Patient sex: F
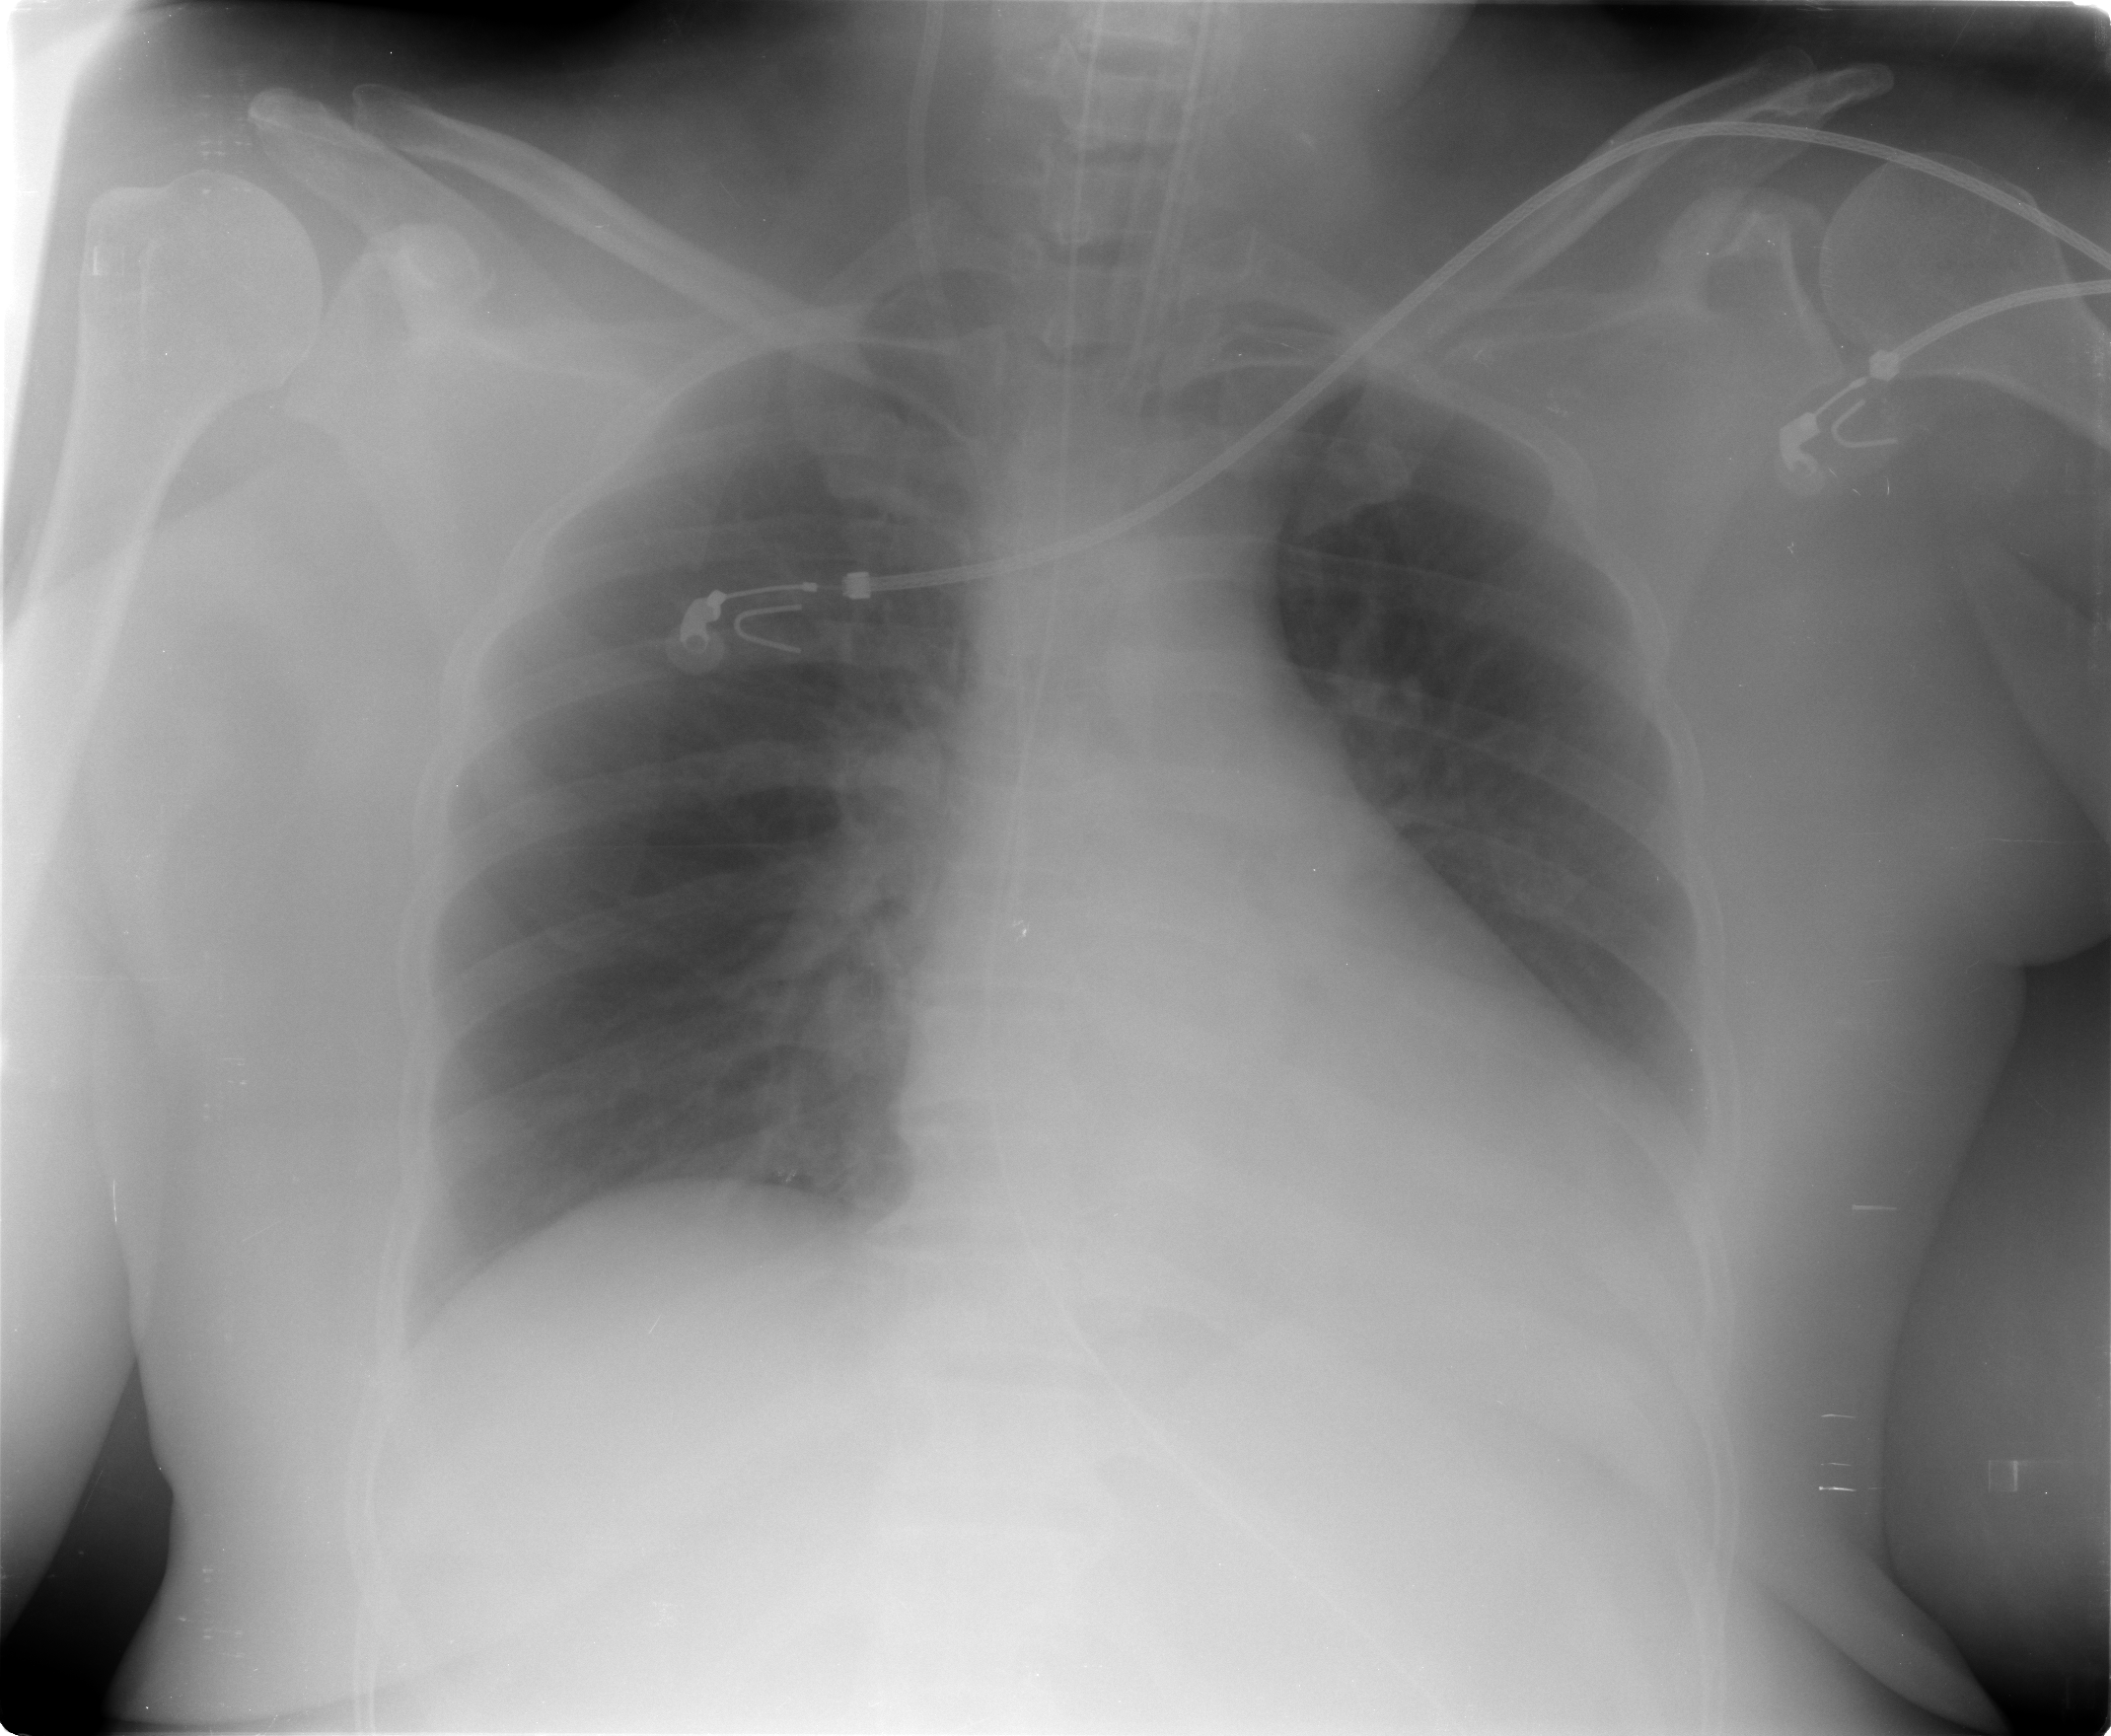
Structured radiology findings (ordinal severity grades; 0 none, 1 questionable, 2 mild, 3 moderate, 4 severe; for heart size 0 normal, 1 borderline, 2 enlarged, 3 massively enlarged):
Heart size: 1
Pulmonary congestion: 1
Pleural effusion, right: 0
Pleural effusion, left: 1
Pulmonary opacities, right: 0
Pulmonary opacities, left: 0
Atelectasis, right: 0
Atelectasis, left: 0